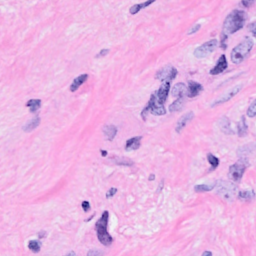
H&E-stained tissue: Breast